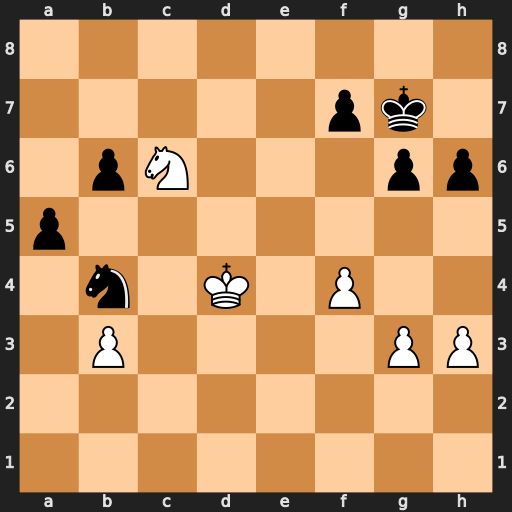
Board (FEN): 8/5pk1/1pN3pp/p7/1n1K1P2/1P4PP/8/8
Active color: w
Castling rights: -
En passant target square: -
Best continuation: Nxb4 axb4 Ke5